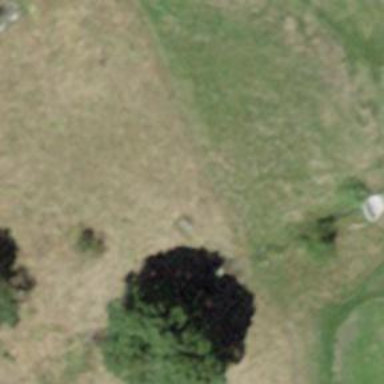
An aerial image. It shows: Penalty area on golf course.